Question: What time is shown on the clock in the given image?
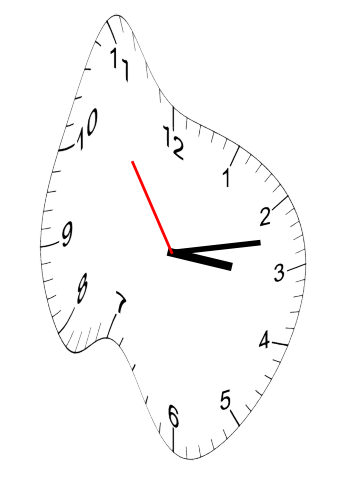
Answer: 03:12:54